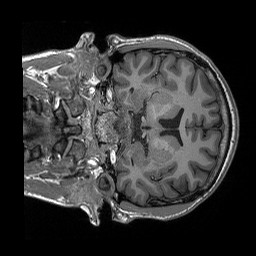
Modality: T1w
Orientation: coronal
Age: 23
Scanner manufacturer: siemens
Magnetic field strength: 3 T
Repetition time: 2.3 s
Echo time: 0.00296 s